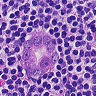
Metastatic tissue present: yes